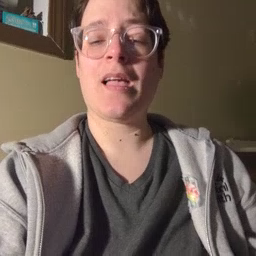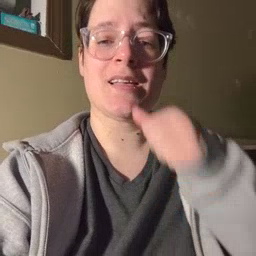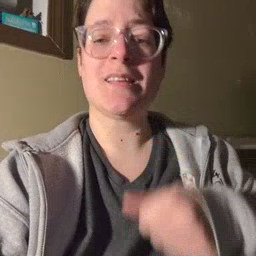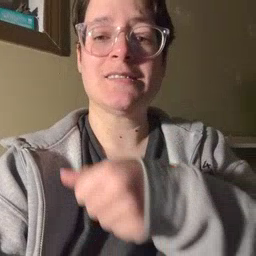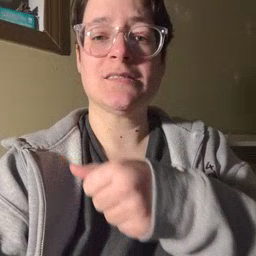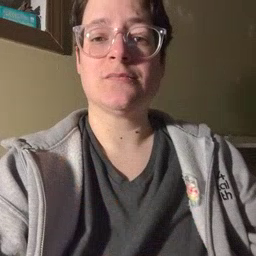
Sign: hide